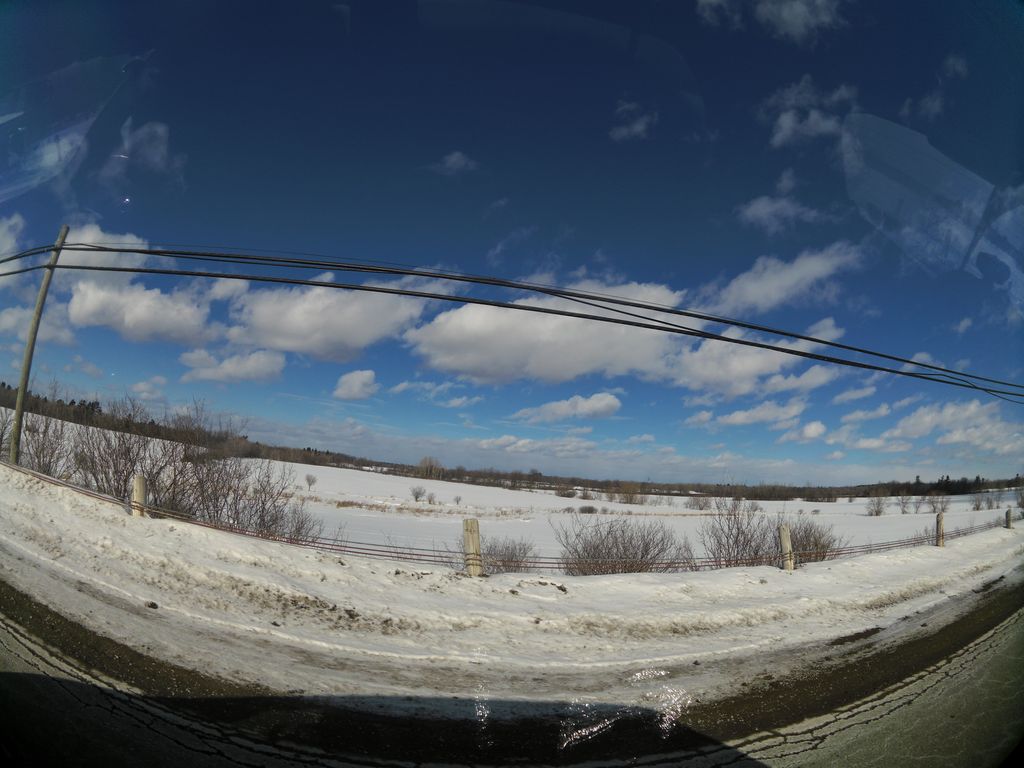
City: ottawa-gatineau